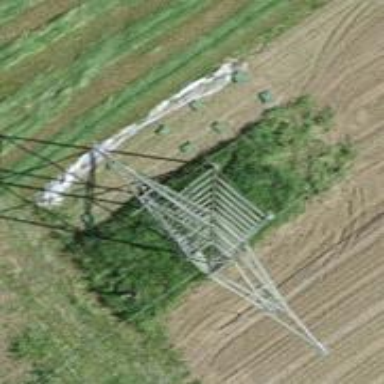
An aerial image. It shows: Lattice structure tower used for power transmission.